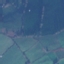
Land use / land cover: Pasture